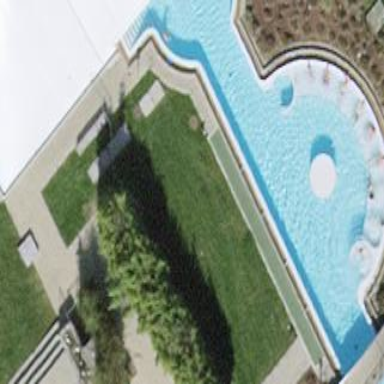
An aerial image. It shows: Swimming pool located in leisure land.